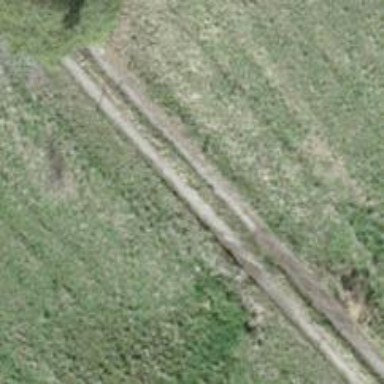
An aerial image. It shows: Track with grade 3 pebblestone surface.